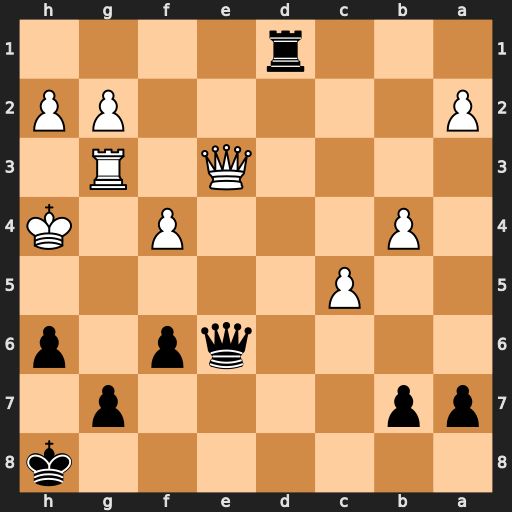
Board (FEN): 7k/pp4p1/4qp1p/2P5/1P3P1K/4Q1R1/P5PP/3r4
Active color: b
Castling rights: -
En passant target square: -
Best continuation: g5+ Kh5 Qf7+